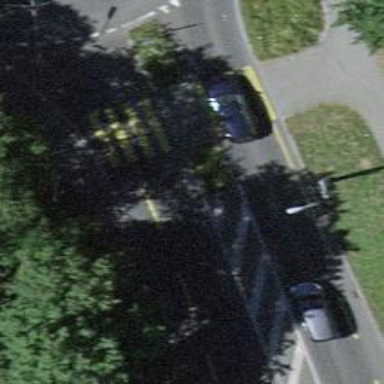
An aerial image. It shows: Uncontrolled zebra crossing with zebra markings.